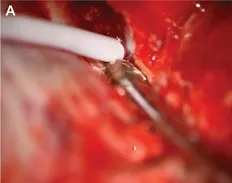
Case 2. Intraoperative photographs demonstrating. Direct injection of fibrin glue into the cavernous sinus.
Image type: medical_photograph (other_medical_photograph)